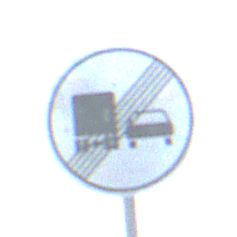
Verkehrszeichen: EndeUeberholverbotKraftfahrzeuge
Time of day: SunriseSunset
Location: Outdoor (RoadRail)
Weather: PartlyCloudy
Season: NotSpecified
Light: Natural